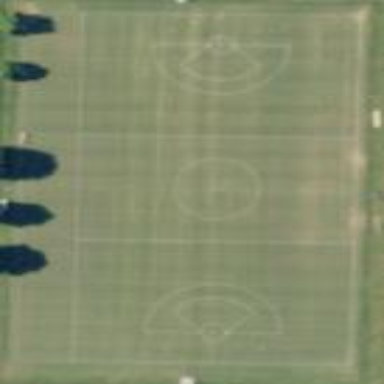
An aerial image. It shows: Soccer pitch designated for leisure and sports activities.